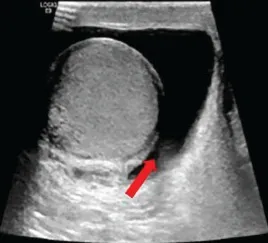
(B) Visible patchy free fluid hypoechoic area around the testicle and spermatic cord, measuring approximately 4.31*1.48 cm, with good through-transmission internally.
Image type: radiology (ultrasound)